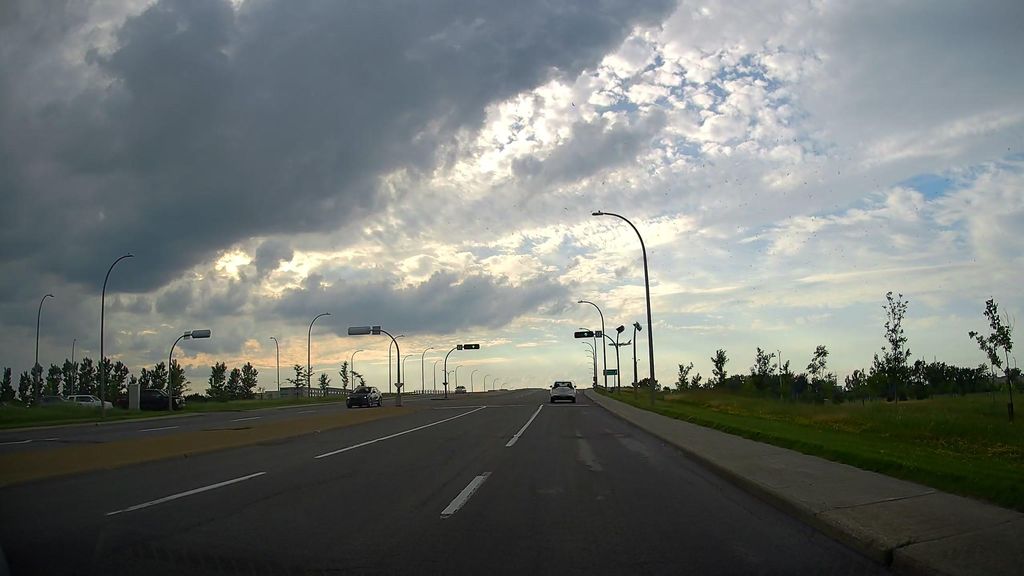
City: montreal